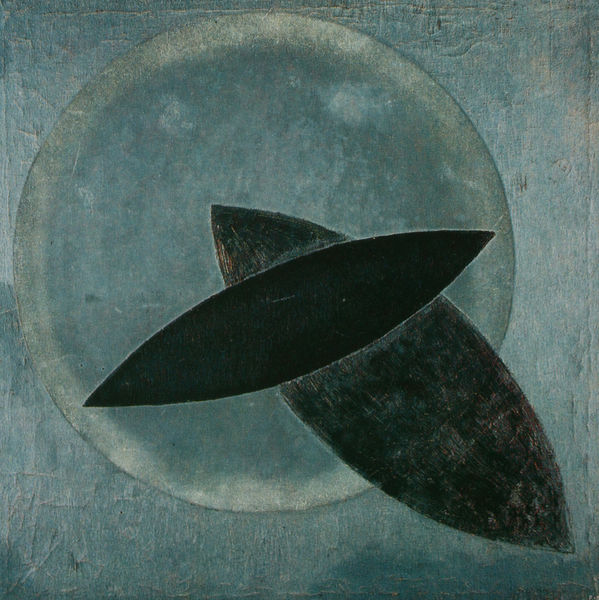
Titel: Komposition Nr. 64 (84)
Künstler: Alexandr Rodtschenko
Standort: Moskau
Institution: Tretjakow-Galerie
Schlagwörter: blau, blätter, dunkel, himmel, meer, schatten, wasser, weiß, grün, glas, grau, hell, hintergrund, licht, schwarz, türkis, flächig, augen, spitze, teller, pastos, auge, spitzen, blatt, craquelee, kontrast, rechts, boote, fliegen, kreis, oval, rund, hellblau, schiff, perspektive, moderne, abstrakt, fläche, modern, farbe, formen, klein, monochrom, linien, rand, spitz, schmal, glanz, uhr, bronze, transparent, transparenz, anthrazit, abstraktion, abstrahiert, oben, unten, harmonie, futurismus, mond, links, schweben, schwimmen, form, gross, wässrig, kugel, kunst, pupille, umrisslinie, geometrisch, picasso, durchsichtig, struktur, graublau, wal, wale, breit, mandel, objekt, geometrie, quadrat, viereck, komisch, tropfen, ovale, gekreuzt, moderne kunst, konstruktivismus, quadratisch, blase, schlitz, schiffchen, zweidimensional, geometrische formen, bombe, miro, segmente, überschneidung, räumlichkeit, durchdringung, flugzeug, überschneiden, elipse, ellipse, mandelform, mandelförmig, flugobjekt, sonnenfinsternis, überlappung, blaue phase, pablo picasso, suprematismus, elliptisch, ufo, elipsen, teilstücke, abstrakte, berschniedung, elipsoid, eliptisch, farbtransparenz, linsen, malevich, spitzoval, suprematistisch